Question: I want to call an Excel with a static java function within an AnyLogic Model as shown in the picture. The function "readExcelFile" has to be static, because I want to call it from another class within my AnyLogic Project.
However, when I call the function, an error occurs: "Cannot make a static reference to the non-static field produktionssystem".
Is there a solution for this problem?

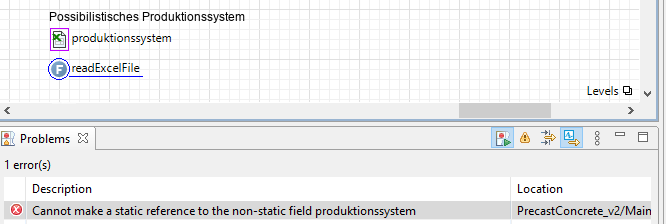
Answer: The error is because the Excel element 'produktionssystem' can only ever be a (non-static) element in whatever agent type your function is also in (Main from the screenshot). By definition a static function cannot see any elements (Java fields) inside agent .
But you should need a static function unless you need to share it across (which can have dangerous side effects if you're not careful). Your agents that need to call it just need a reference to an agent instance that does have the function.
If the calling agent is a 'child' of the function-declaring agent, you've already got the "Link to upper level agent" 'main' provided by AnyLogic (and this will always exist if the calling agent is anywhere in the model's hierarchy of agents). Otherwise your calling agent will need something like a parameter of type 'Main' which is set by whoever creates it.